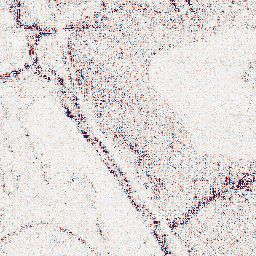
Category: wavelet
Decomposition family: wavelet_dwt
Decomposition parameters: wavelet: coif2
level: 1
Upsampling method: area
Upsampling parameters: scale: 8
Upsampling scale: 8